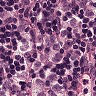
Metastatic tissue present: yes